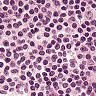
Metastatic tissue present: no